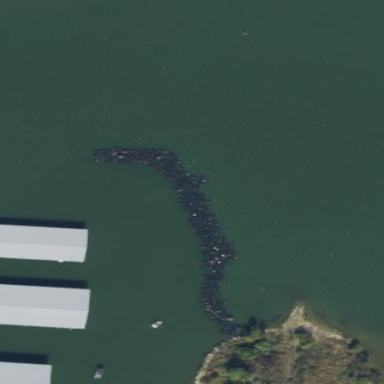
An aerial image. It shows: Breakwater structure.